Field crop: maize
Growth stage: 2
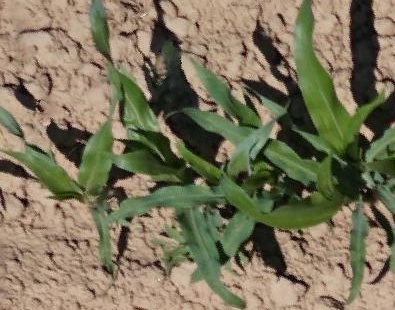
Species: maize